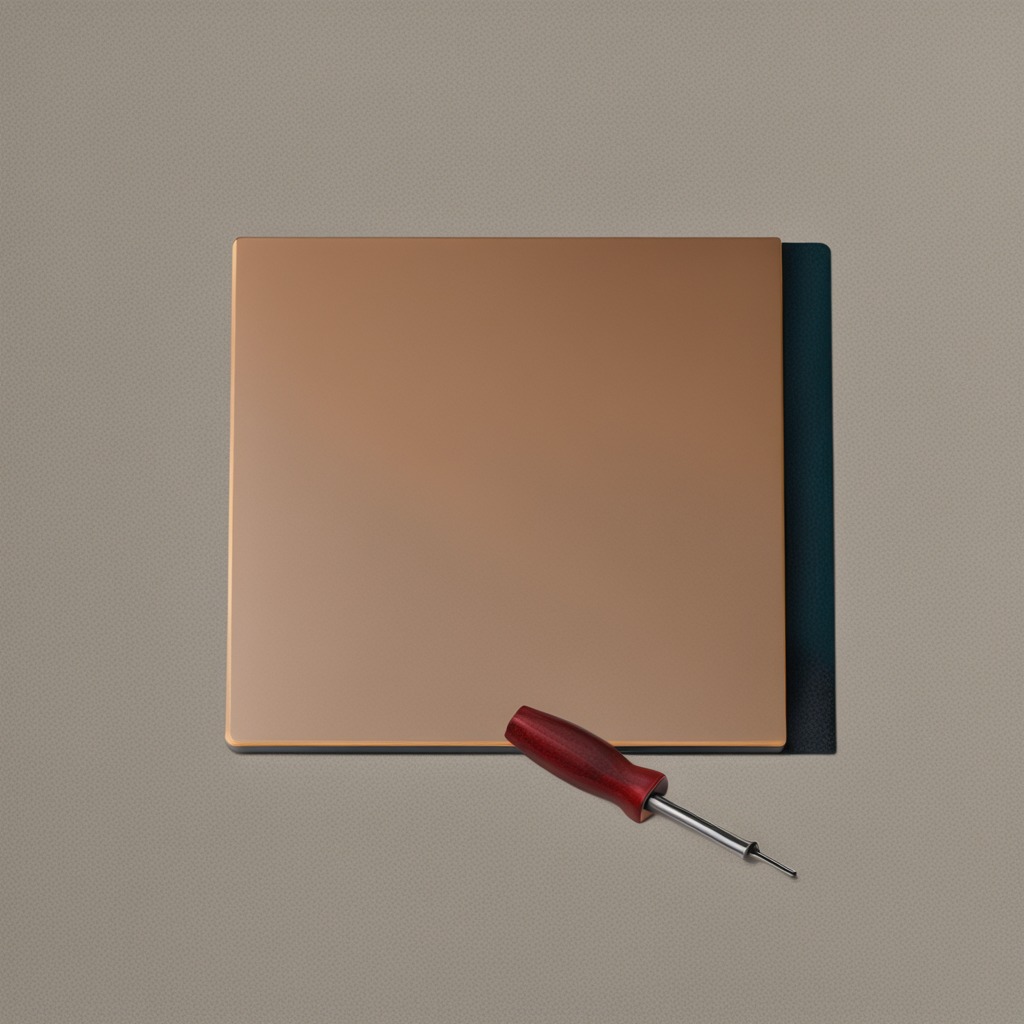
A screwdriver is lying on the table.